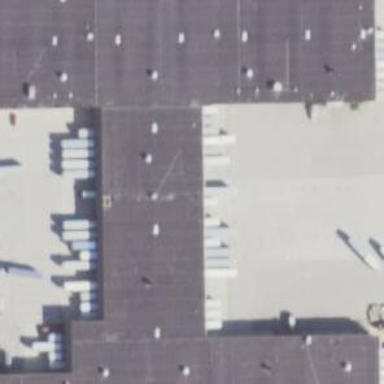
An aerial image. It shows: Industrial building that serves as post depot.